Field crop: maize
Growth stage: 2
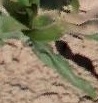
Species: maize